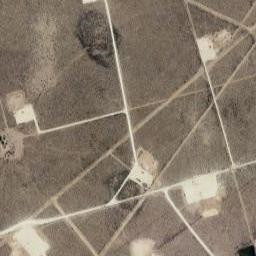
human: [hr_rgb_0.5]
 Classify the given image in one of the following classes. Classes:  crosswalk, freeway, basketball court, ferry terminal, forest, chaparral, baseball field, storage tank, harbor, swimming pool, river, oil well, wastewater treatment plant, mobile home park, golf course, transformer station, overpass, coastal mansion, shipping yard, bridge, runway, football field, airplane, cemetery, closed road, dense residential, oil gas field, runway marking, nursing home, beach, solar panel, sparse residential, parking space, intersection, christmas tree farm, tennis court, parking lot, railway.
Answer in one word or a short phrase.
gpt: oil gas field